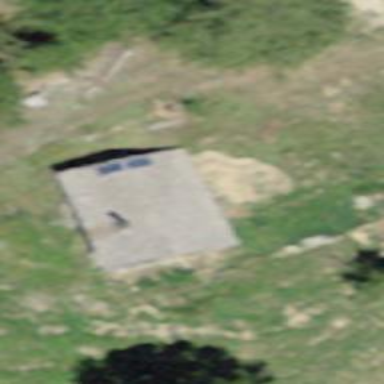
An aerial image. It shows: Simple and straightforward house.